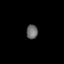
Tissue: lung
Cell type: Endothelial cells
Senescence score: 0.5744
Nuclear area (px): 161
Mean DAPI intensity: 104.95